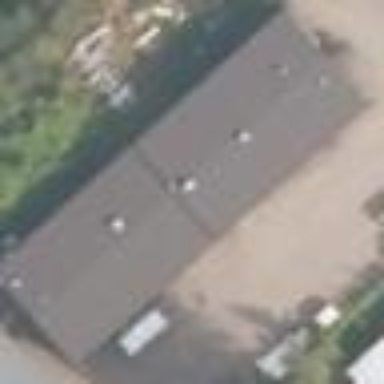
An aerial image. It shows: Industrial building.